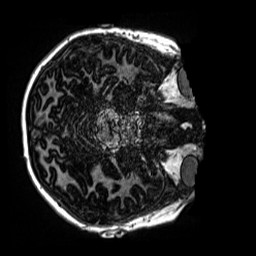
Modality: MP2RAGE
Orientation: axial
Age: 11
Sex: male
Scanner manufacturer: siemens
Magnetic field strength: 3 T
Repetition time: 4 s
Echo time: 0.00299 s